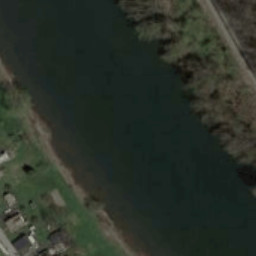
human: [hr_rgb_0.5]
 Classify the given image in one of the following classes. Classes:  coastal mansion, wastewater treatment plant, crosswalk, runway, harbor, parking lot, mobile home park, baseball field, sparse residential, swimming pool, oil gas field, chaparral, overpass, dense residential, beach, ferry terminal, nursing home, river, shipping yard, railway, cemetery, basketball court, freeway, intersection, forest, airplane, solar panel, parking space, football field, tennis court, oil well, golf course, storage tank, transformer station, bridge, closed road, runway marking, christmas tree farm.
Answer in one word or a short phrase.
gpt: river